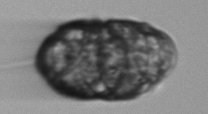
Label: Margalefidinium